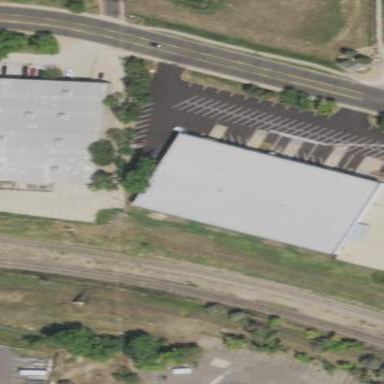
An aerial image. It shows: Commercial building.